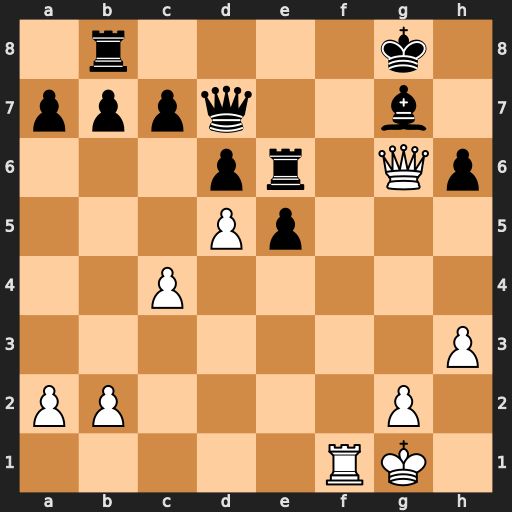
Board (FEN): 1r4k1/pppq2b1/3pr1Qp/3Pp3/2P5/7P/PP4P1/5RK1
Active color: w
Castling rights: -
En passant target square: -
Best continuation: dxe6 Qe7 Rf7